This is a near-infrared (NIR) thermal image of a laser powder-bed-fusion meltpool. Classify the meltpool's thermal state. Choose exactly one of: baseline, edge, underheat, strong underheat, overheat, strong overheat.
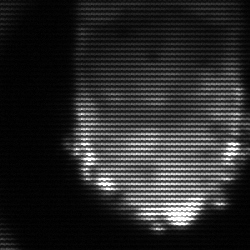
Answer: baseline